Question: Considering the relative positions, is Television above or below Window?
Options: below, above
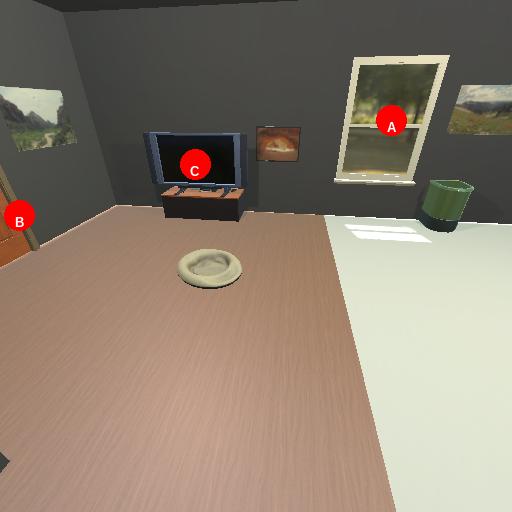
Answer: below